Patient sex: F
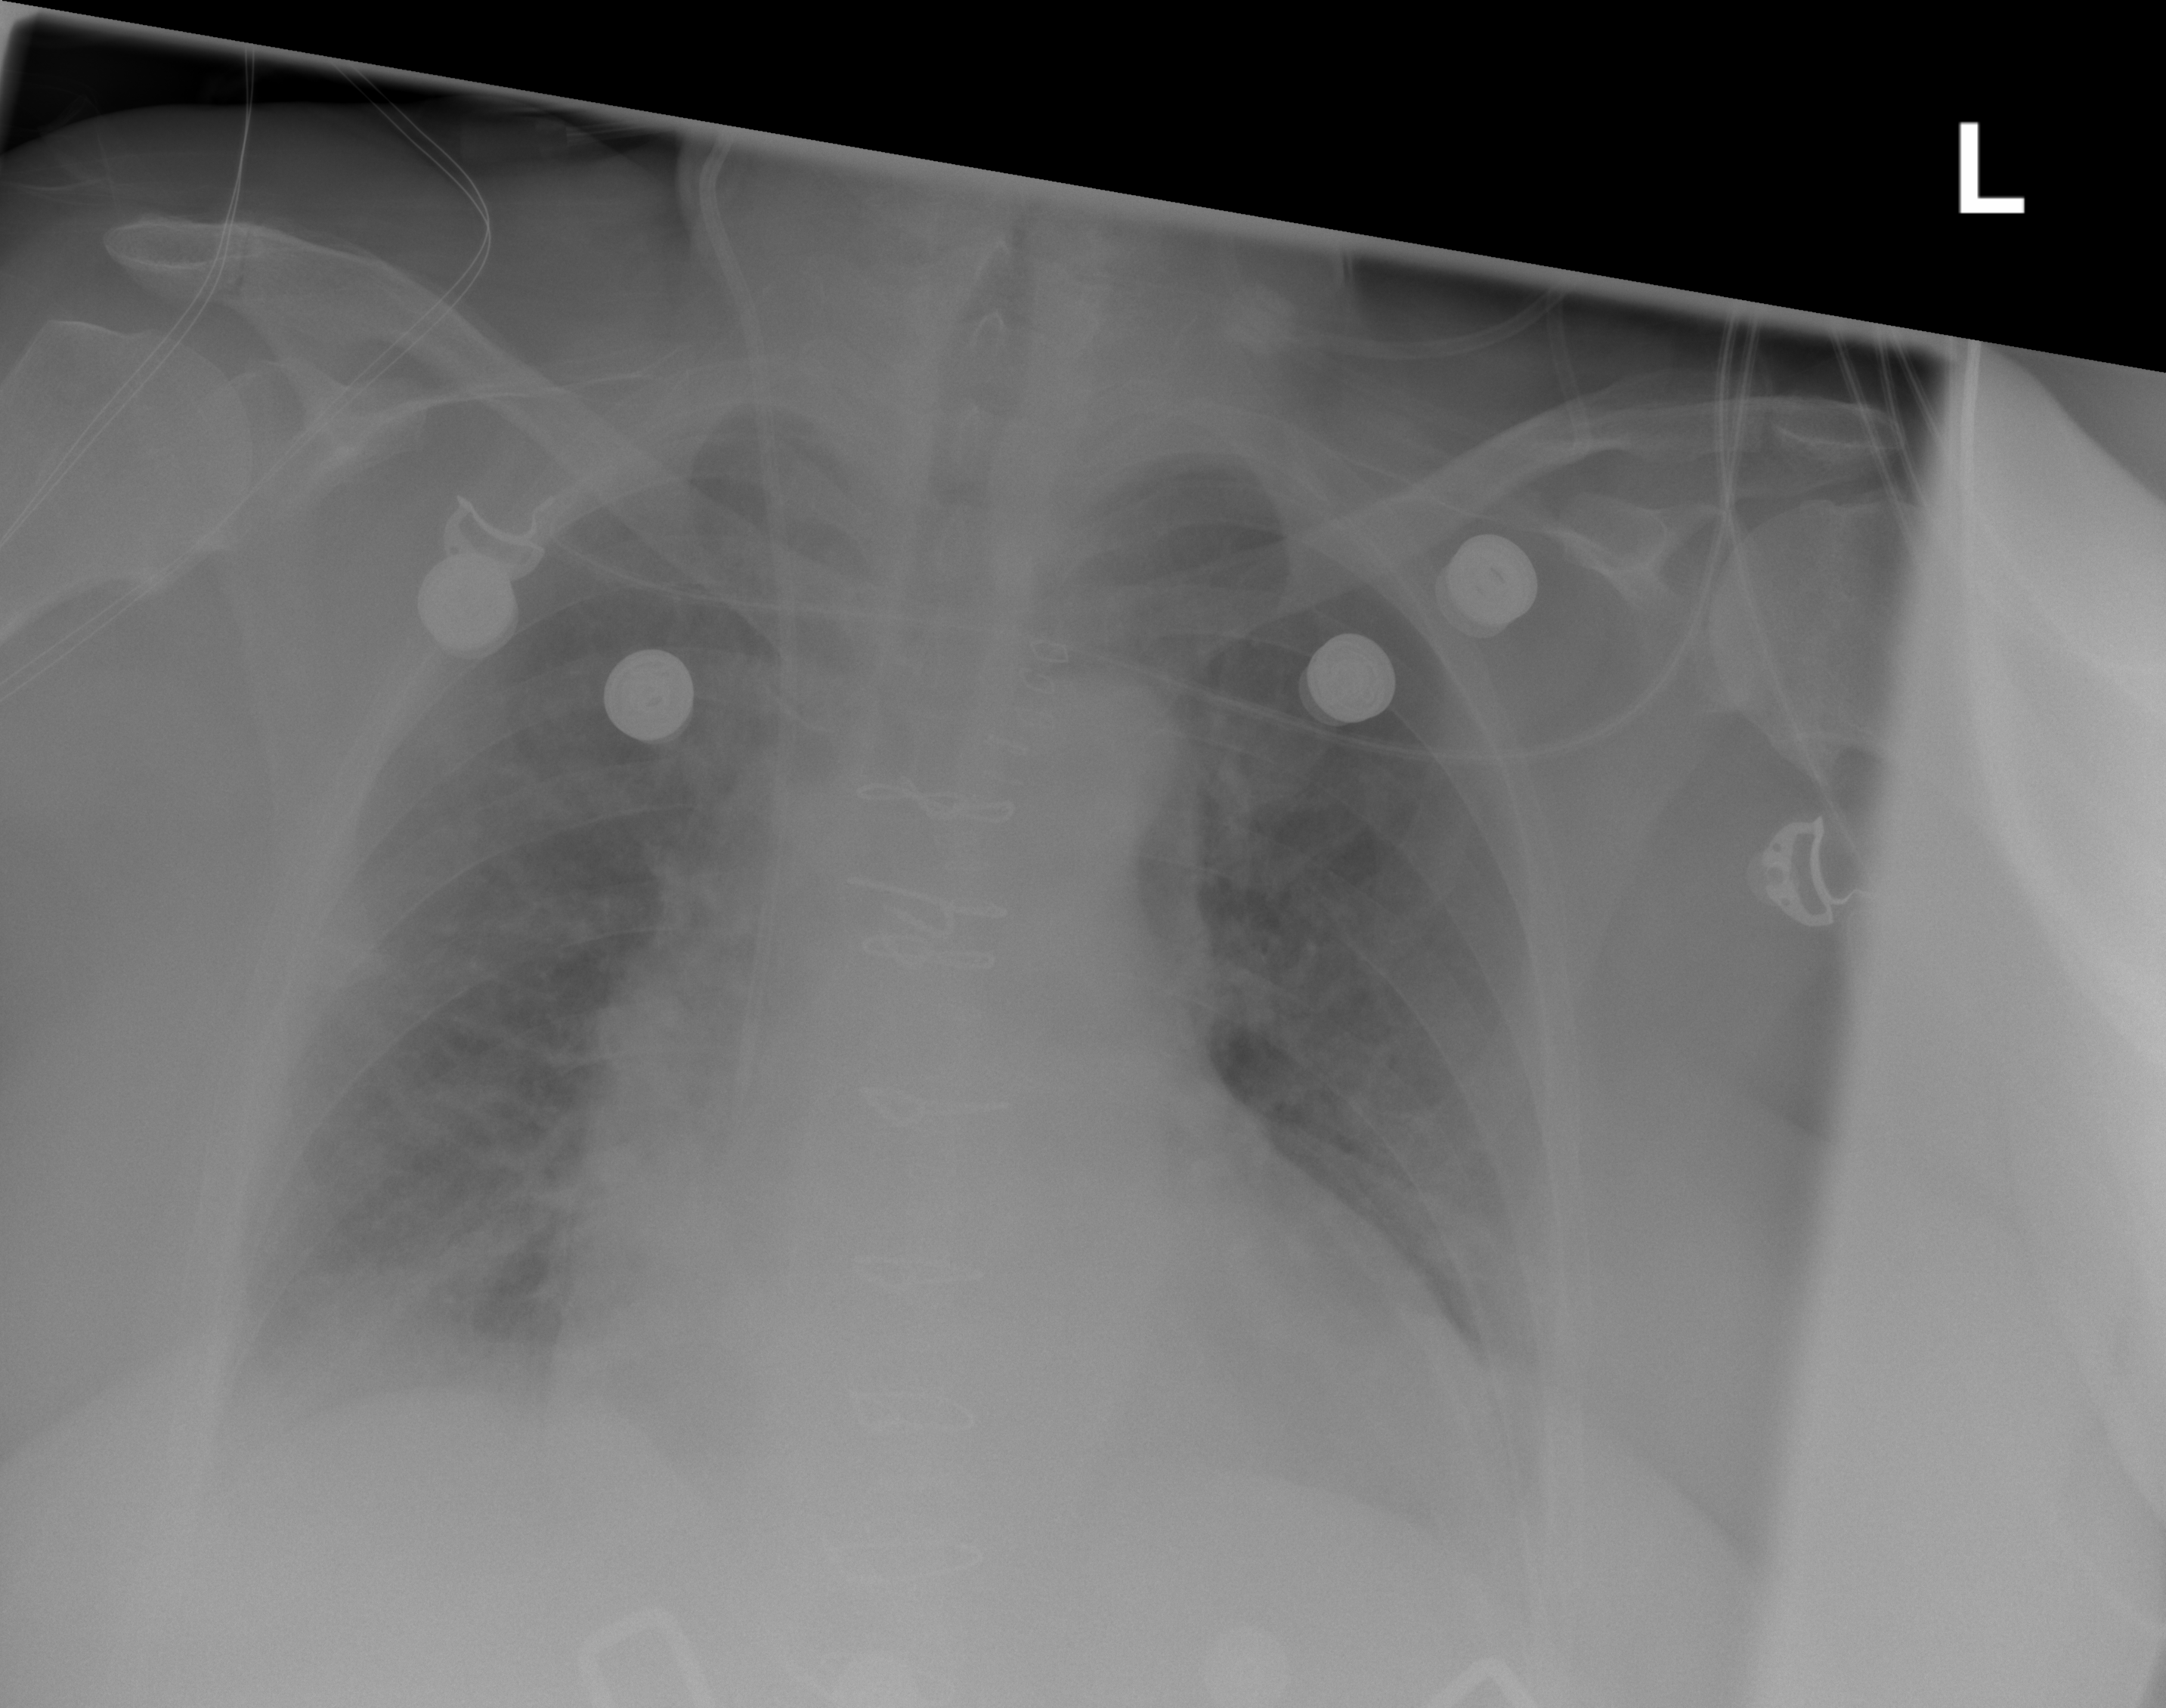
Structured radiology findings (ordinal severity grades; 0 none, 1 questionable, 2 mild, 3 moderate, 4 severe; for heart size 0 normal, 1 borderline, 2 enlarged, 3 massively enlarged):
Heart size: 2
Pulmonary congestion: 2
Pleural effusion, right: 2
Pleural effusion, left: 1
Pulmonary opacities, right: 2
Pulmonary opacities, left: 0
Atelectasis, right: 2
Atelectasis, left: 2